Aerial crown-view tile of a tropical tree (Barro Colorado Island, Panama), acquired 20250414:
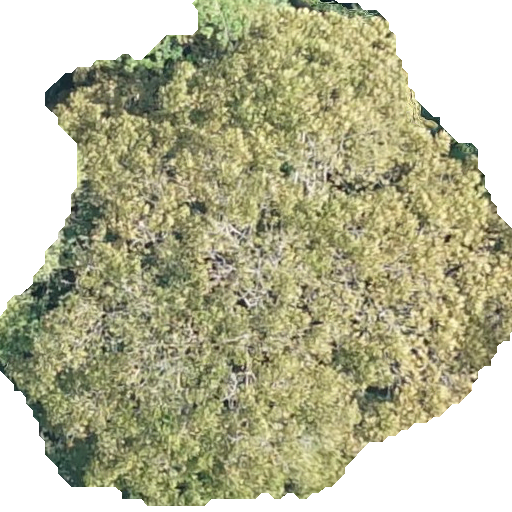
Species: Dipteryx oleifera
GBIF accepted scientific name: Dipteryx oleifera
Crown area: 288.747 m²